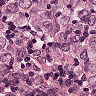
Metastatic tissue present: yes